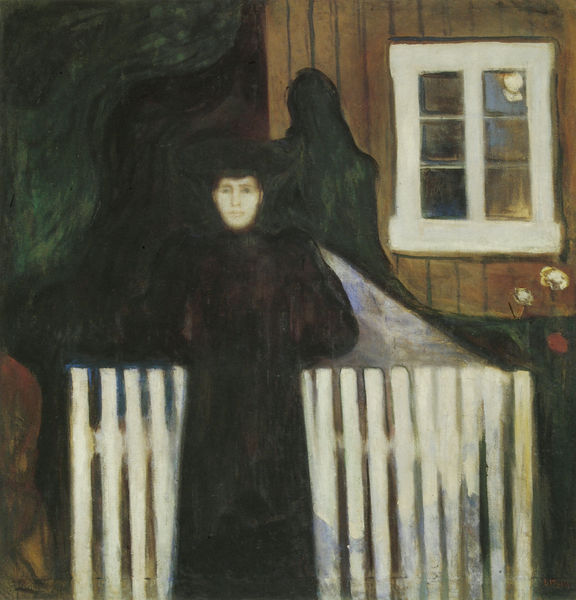
Titel: Mondschein
Künstler: Edvard Munch
Standort: Oslo
Institution: Nasjonalgalleriet
Schlagwörter: baum, dunkel, himmel, mann, schatten, weiß, gelb, grün, blume, blumen, braun, fenster, frau, grau, hell, holz, hut, kleid, licht, nacht, nase, rücken, schwarz, blüten, haus, rot, zaun, rock, arme, augen, gesicht, stehen, bildnis, porträt, signatur, spiegel, spiegelung, garten, mauer, sprossenfenster, lattenzaun, angst, witwe, bretter, munch, tanne, tempera, holzhaus, bretterzaun, nordisch, hlz